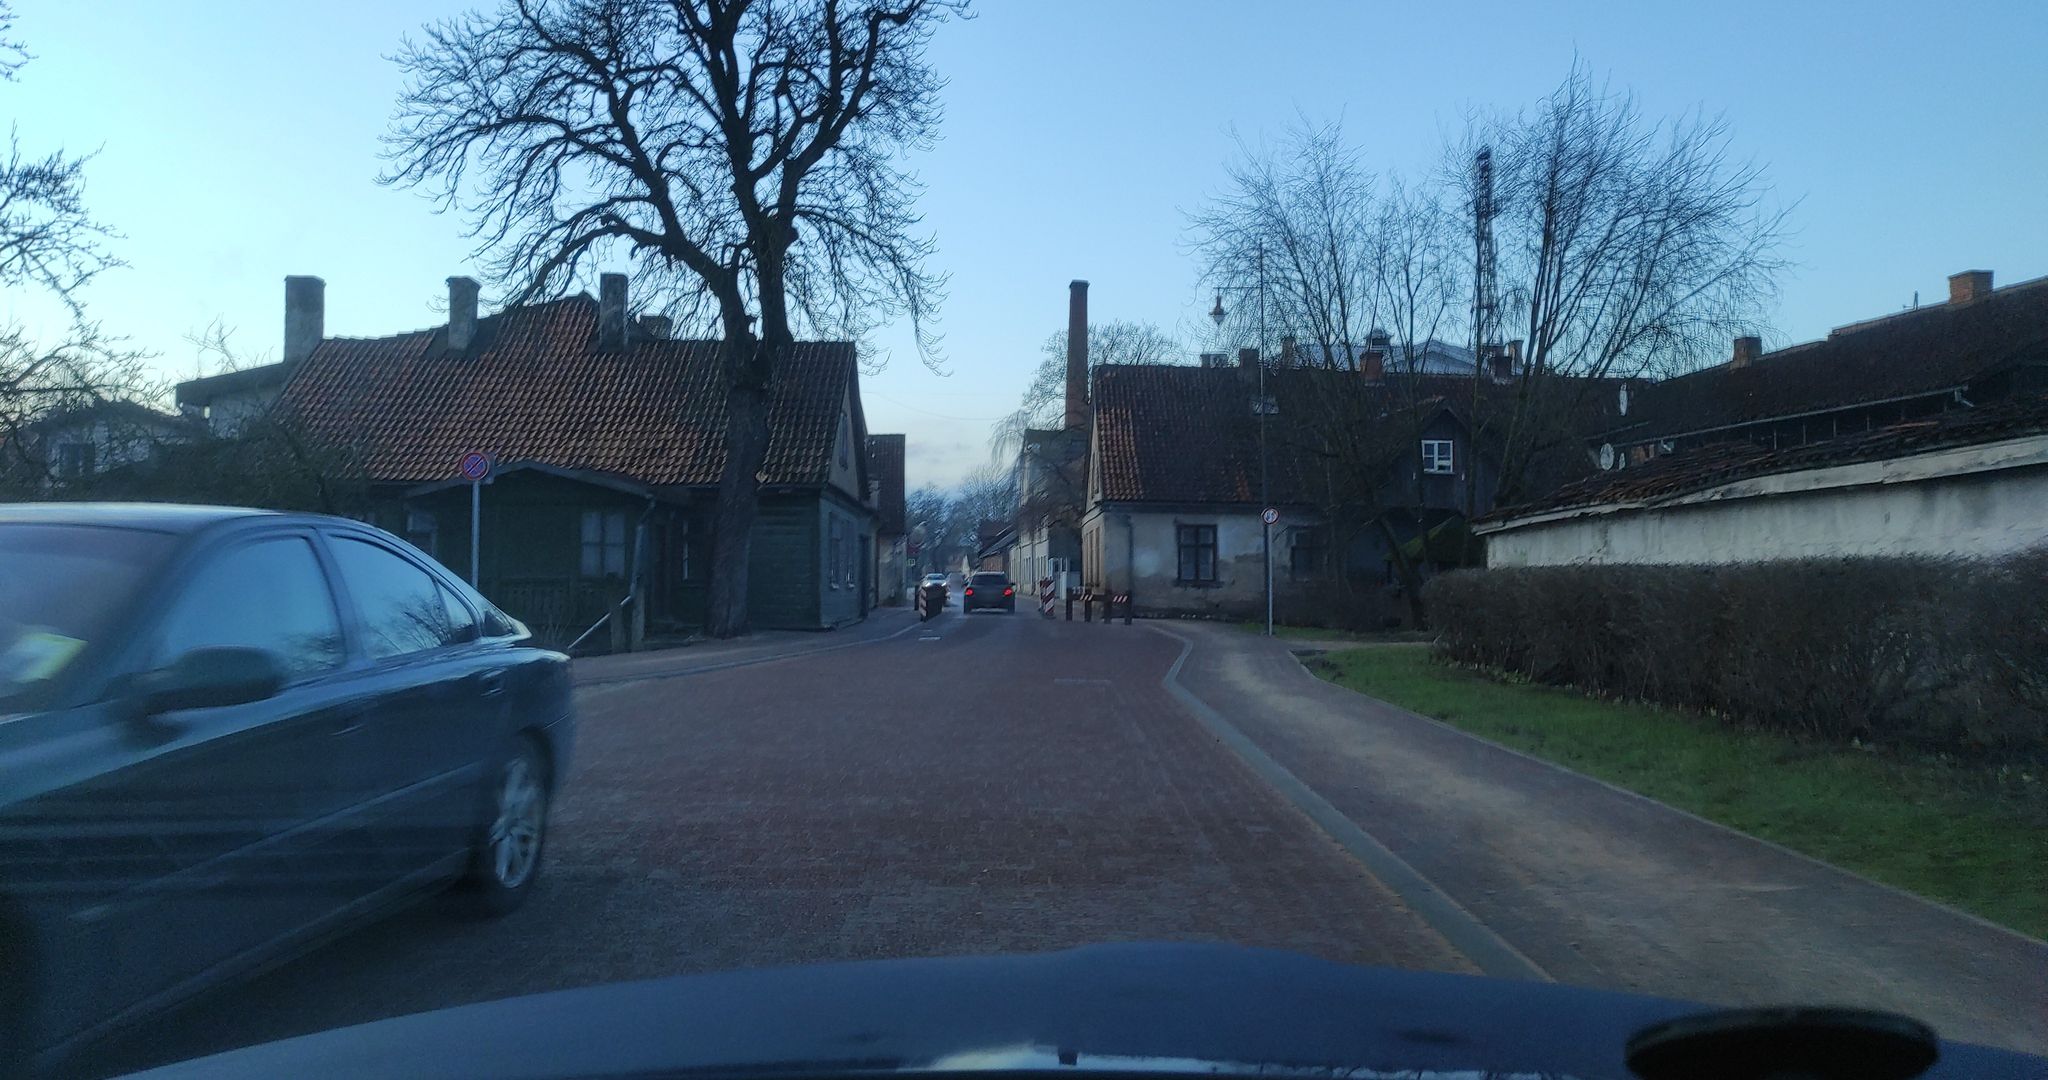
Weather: clear
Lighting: dusk/dawn
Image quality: good
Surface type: driving surface
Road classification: footway
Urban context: rural cluster
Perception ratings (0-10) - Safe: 2.39, Lively: 7.87, Beautiful: 5.07, Boring: 3, Depressing: 0.65, Wealthy: 2.72